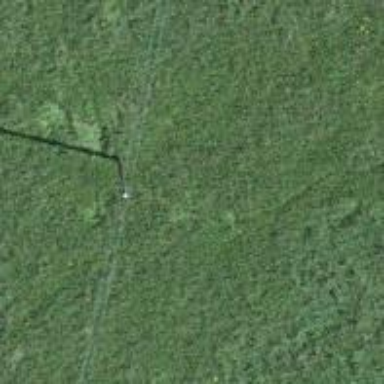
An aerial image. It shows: Power pole.